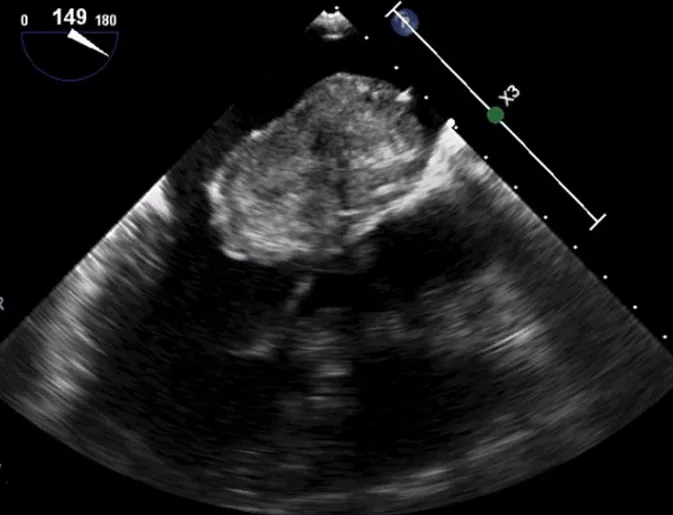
left atrial mass on 2D transoesophageal echocardiography.
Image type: radiology (ultrasound)